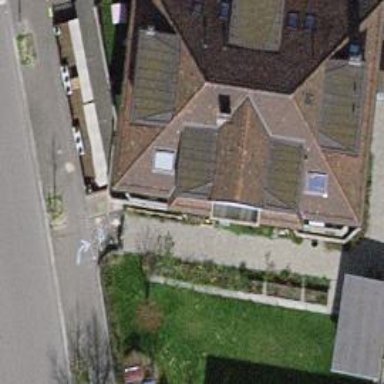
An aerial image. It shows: Hipped roof on apartment building.